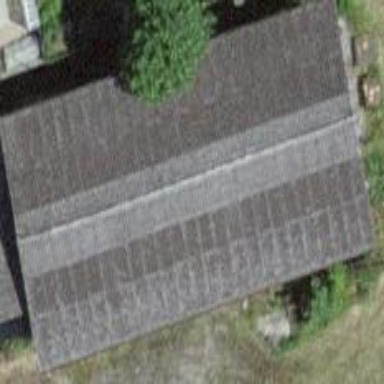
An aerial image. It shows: Shed.